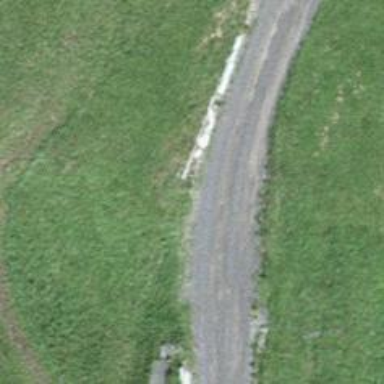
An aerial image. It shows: Gravel track with grade 3 tracktype.